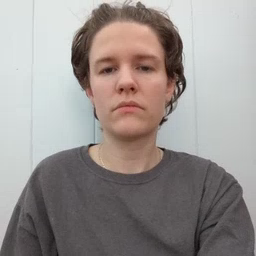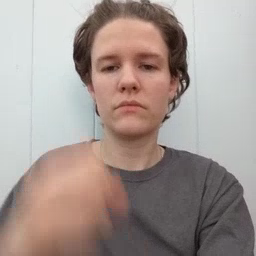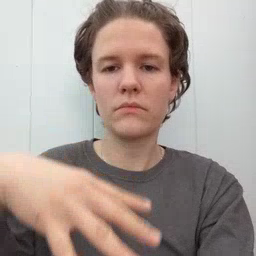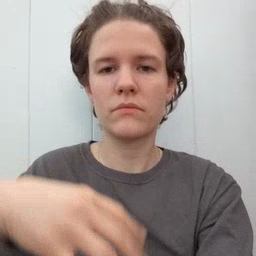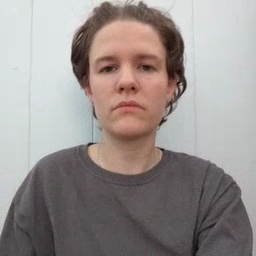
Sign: drop